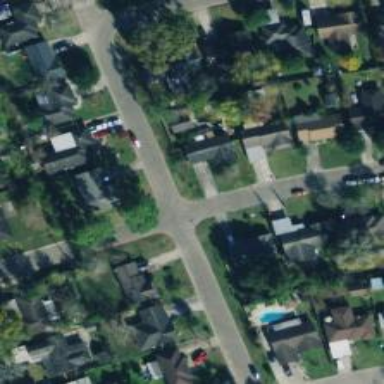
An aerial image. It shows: Road with stop sign.